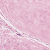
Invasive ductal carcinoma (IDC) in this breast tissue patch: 0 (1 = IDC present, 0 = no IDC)